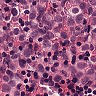
Metastatic tissue present: yes